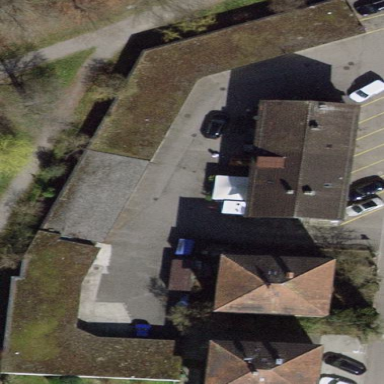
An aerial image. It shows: Group of garages.